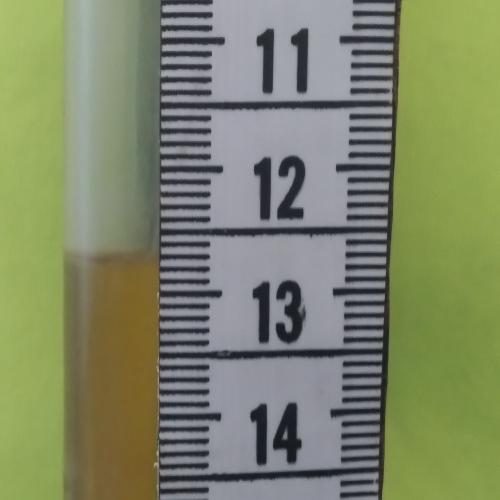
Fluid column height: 12.7 cm